Question: This is a CSS and HTML animation, simple text filling.
For some reason the text jumps when there is a space or if I add a dash?
Below you can see the output:

I've added the code below!
'''
.comingsoon-loading {
font-family: 'Poppins', sans-serif;
margin: 0;
padding: 0;
box-sizing: border-box;
display: flex;
justify-content: center;
align-items: center;
min-height: 100vh;
}
.comingsoon-loading h1 {
position: absolute;
font-size: 20vh;
color: #ffcc00;
-webkit-text-stroke: 2px black;
text-transform: uppercase;
}
.comingsoon-loading h1::before {
content: attr(data-text);
position: absolute;
top: 0;
left: 0;
width: 0;
height: 100%;
color: black;
-webkit-text-stroke: 0px black;
border-right: 4px solid black;
overflow: hidden;
animation: animate 6s linear infinite;
}
/* animation to fill text */
@keyframes animate
{
0%,10%,100%
{
width: 0;
}
50%,70%
{
width: 100%;
}
}
'''
'''
<div class="comingsoon-loading">
<h1 data-text="COMING-SOON">COMING-SOON</h1>
</div>
'''
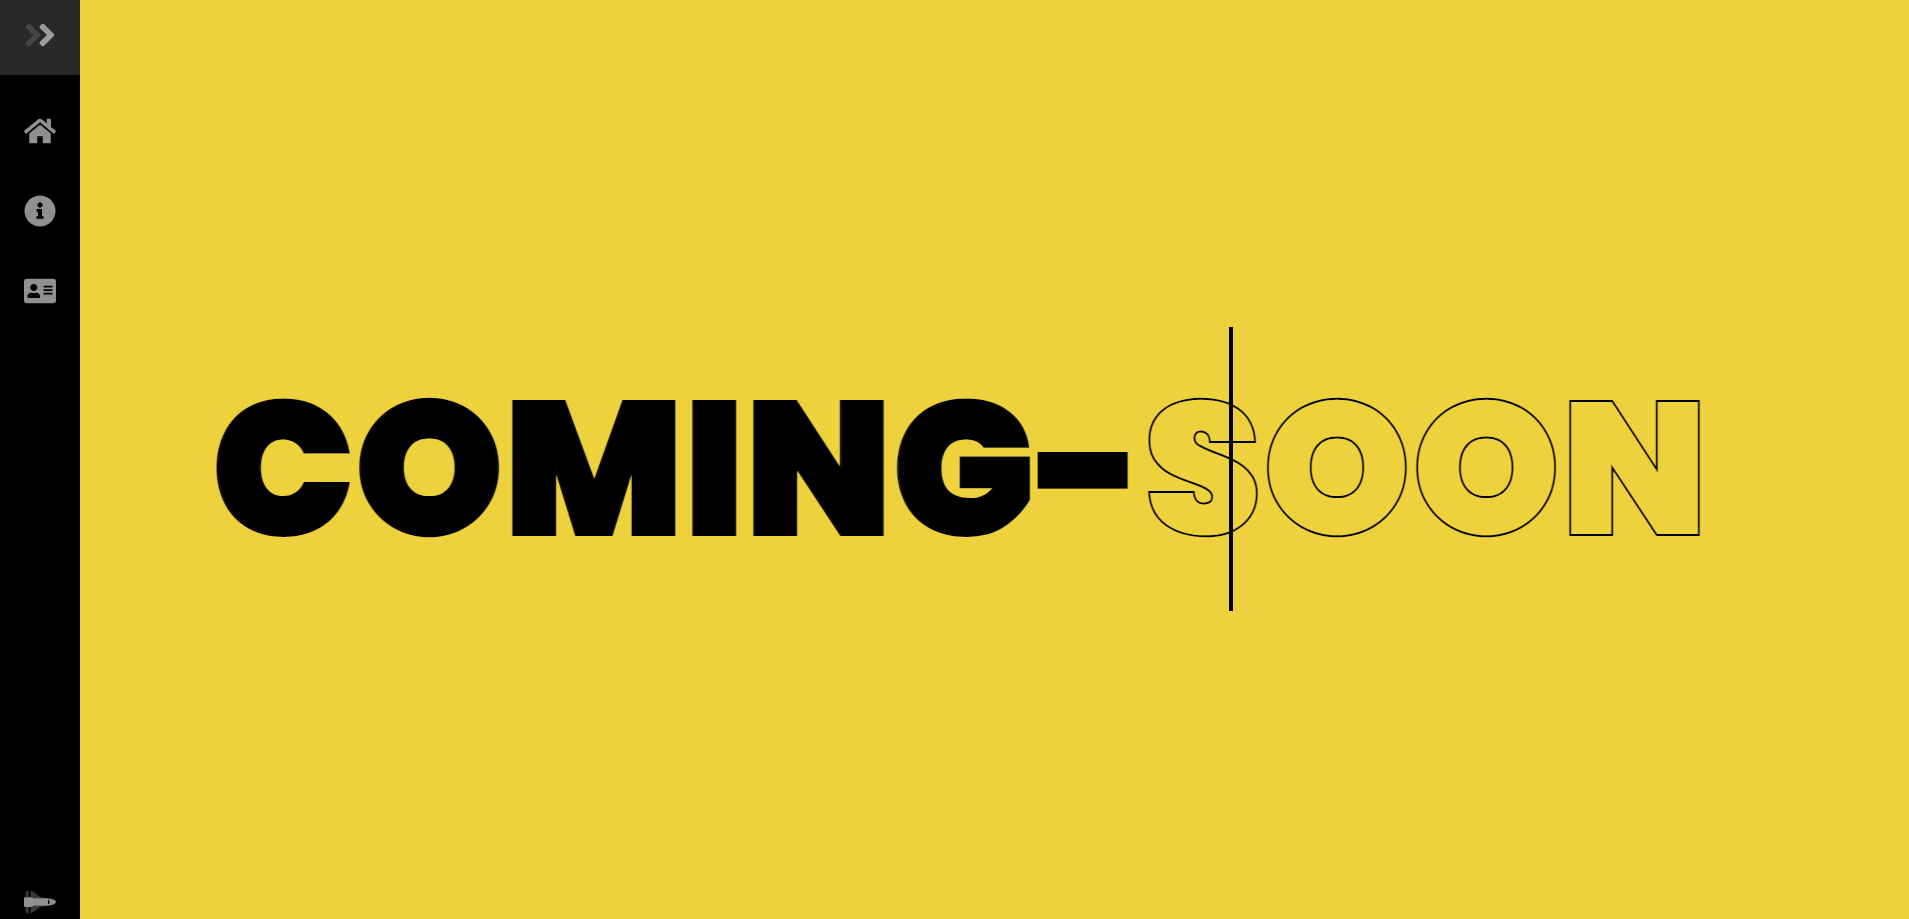
Answer: ### The problem lies in the way you handle text in your animation.
You are animating a string of text appearing slowly but don't account for any of the inherit string properties such as .
During your animation, the first word: "COMING", appears normally as the width increases, but once the hyphen appears, HTML thinks you have inserted a word and tries to break "SOON" to a new line.
This can be solved by adding 'white-space: nowrap;' to your '::before' section, to prevent it from breaking as the animation plays out.
'''
<div class="comingsoon-loading">
<h1 data-text="COMING-SOON">COMING-SOON</h1>
</div>
'''
'''
.comingsoon-loading {
font-family: 'Poppins', sans-serif;
margin: 0;
padding: 0;
box-sizing: border-box;
display: flex;
justify-content: center;
align-items: center;
min-height: 100vh;
background-color: blue;
}
.comingsoon-loading h1 {
position: absolute;
font-size: 20vh;
color: #ffcc00;
-webkit-text-stroke: 2px black;
text-transform: uppercase;
}
.comingsoon-loading h1::before {
content: attr(data-text);
position: absolute;
top: 0;
left: 0;
width: 0;
height: 100%;
color: black;
-webkit-text-stroke: 0px black;
border-right: 2px solid black;
overflow: hidden;
animation: animate 5s linear infinite;
white-space: nowrap;
}
/* animation to fill text */
@keyframes animate {
0%,
10%,
100% {
width: 0;
}
50%,
70% {
width: 100%;
}
}
'''